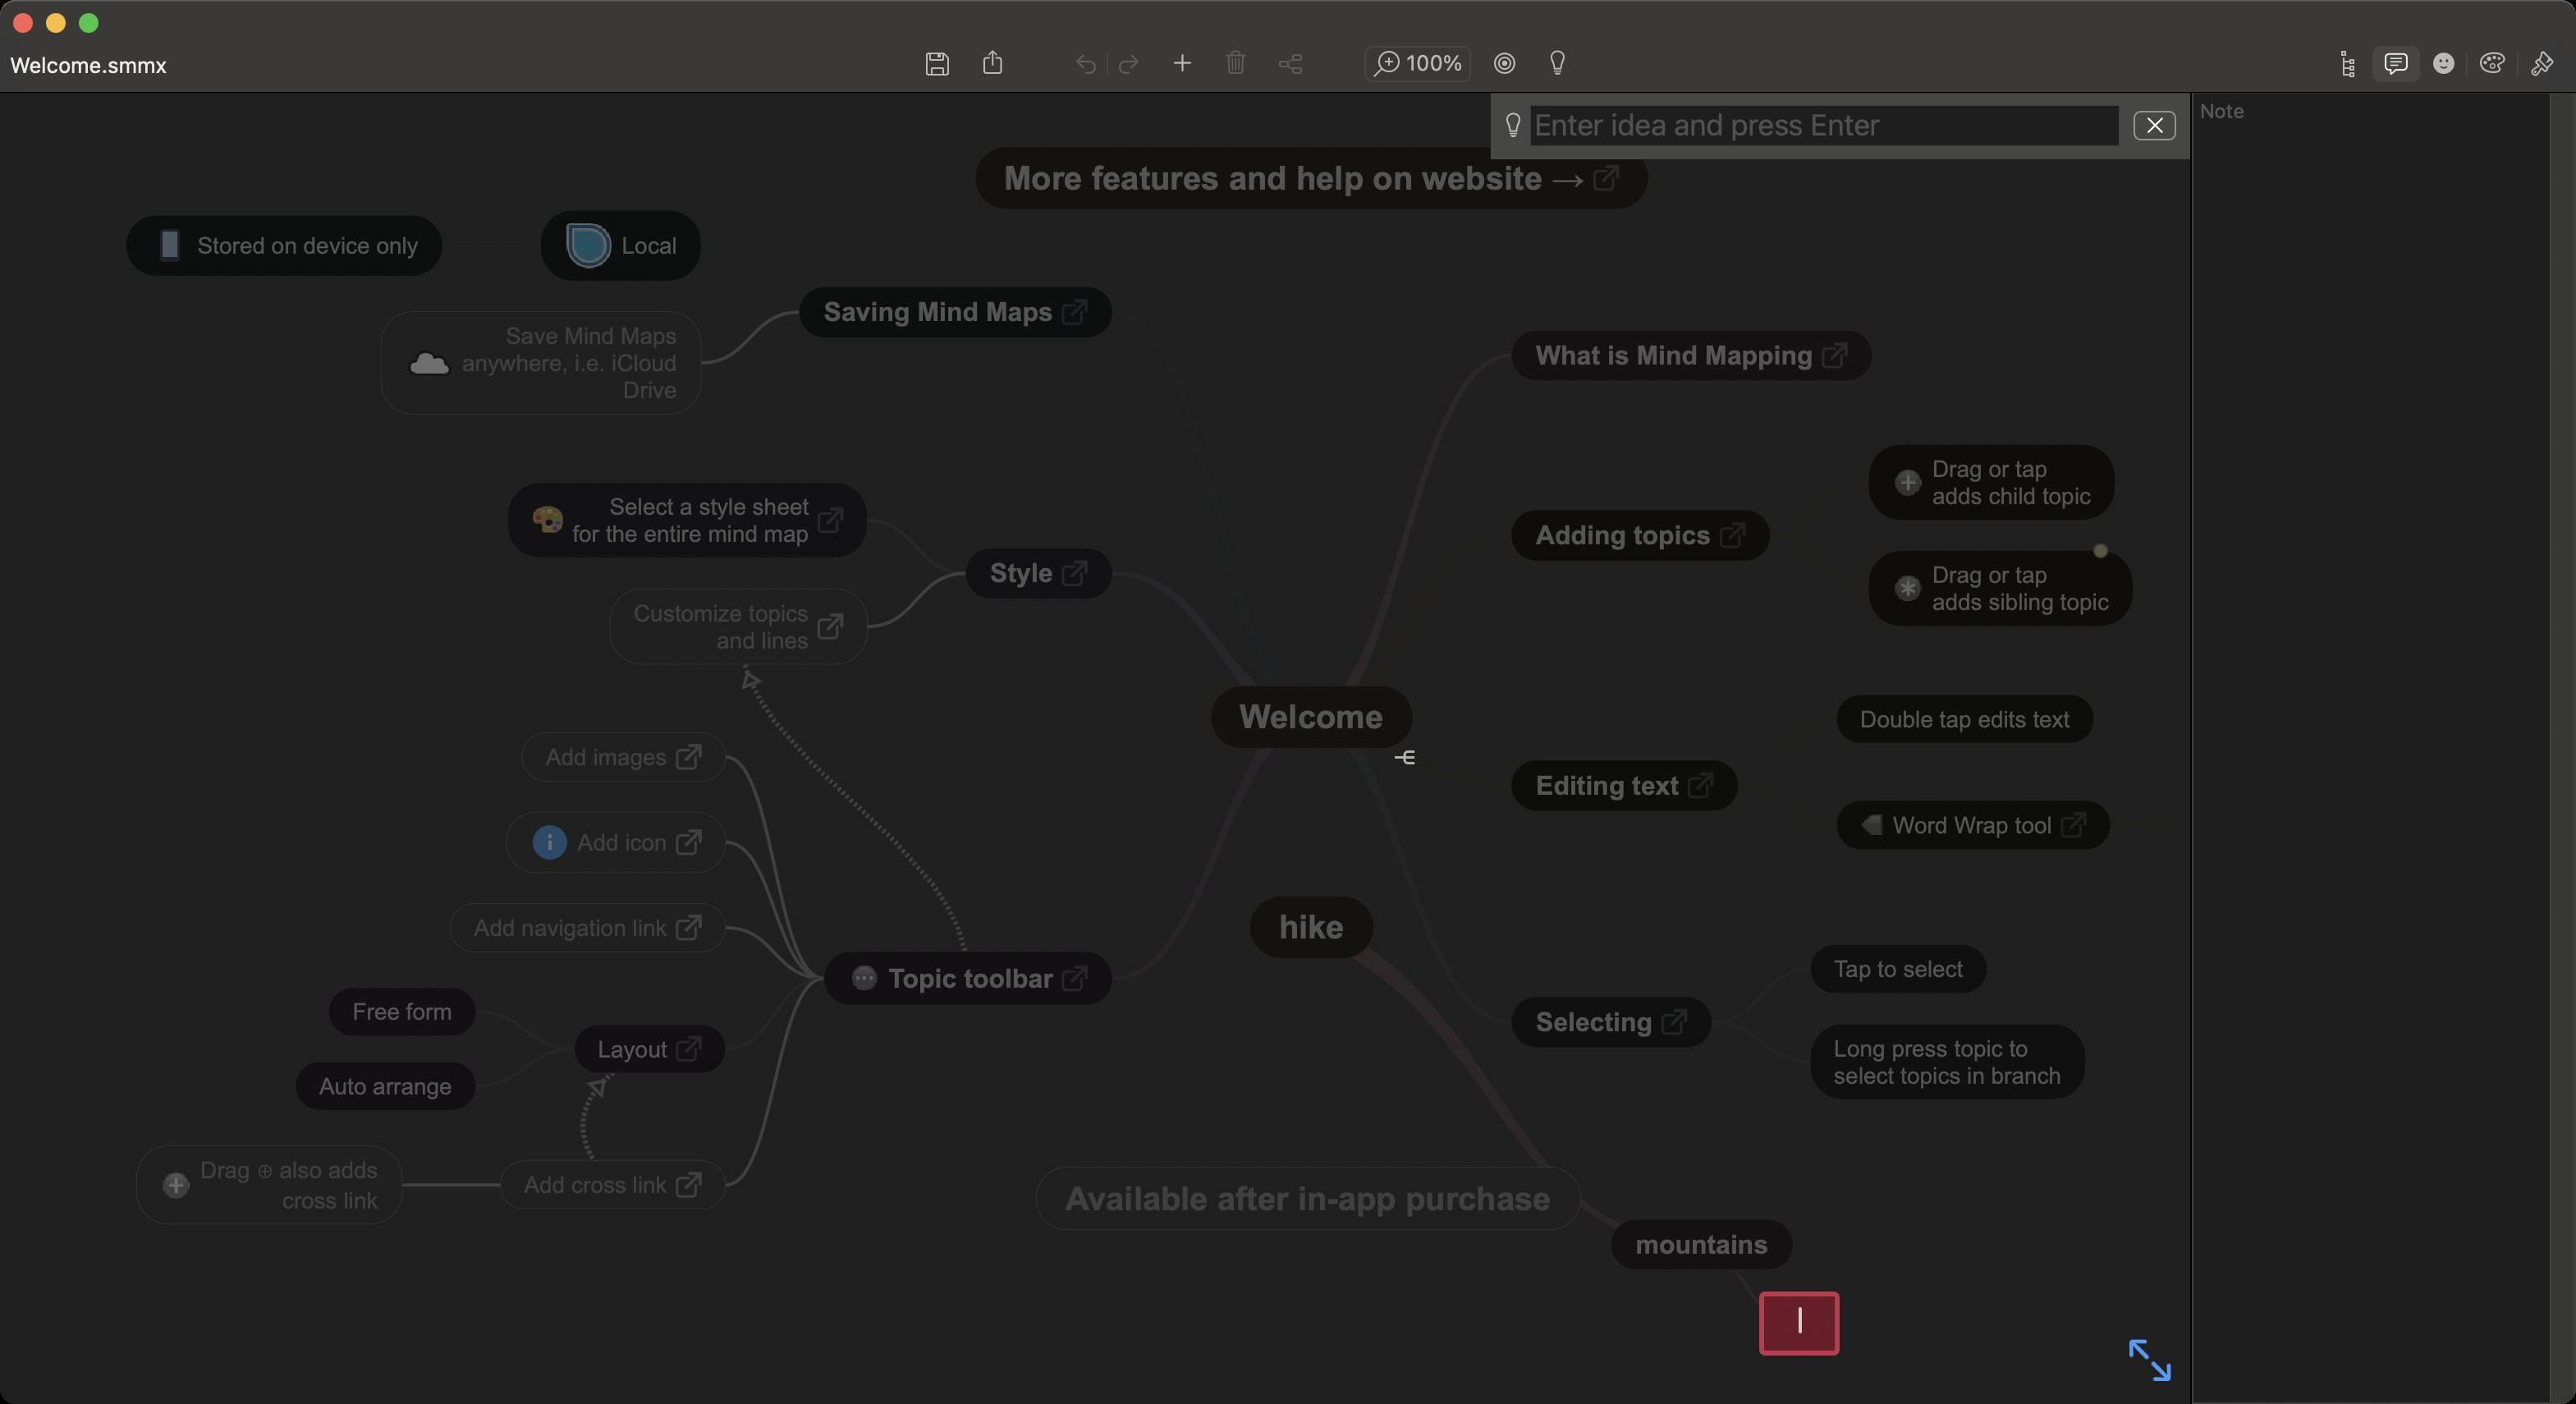
Accessibility tree:
{"name": "Welcome.smmx", "role": "AXWindow", "description": null, "role_description": "standard window", "value": null, "position": "64.00;118.00", "size": "1569;855", "children": [{"name": null, "role": "AXSplitGroup", "description": null, "role_description": "split group", "value": null, "position": "0.00;56.00", "size": "1569;799", "children": [{"name": "", "role": "AXButton", "description": "enter full screen", "role_description": "button", "value": null, "position": "1294.00;809.00", "size": "32;38", "children": []}, {"name": "", "role": "AXButton", "description": "stop progress", "role_description": "button", "value": null, "position": "1299.50;67.50", "size": "26;19", "children": []}, {"name": null, "role": "AXImage", "description": "", "role_description": "image", "value": null, "position": "916.00;67.50", "size": "12;17", "children": []}, {"name": null, "role": "AXTextField", "description": null, "role_description": "text field", "value": "", "position": "931.50;63.50", "size": "360;26", "children": []}, {"name": null, "role": "AXScrollArea", "description": null, "role_description": "scroll area", "value": null, "position": "1081.00;796.00", "size": "30;20", "children": [{"name": null, "role": "AXTextArea", "description": null, "role_description": "text entry area", "value": "", "position": "1081.00;796.00", "size": "30;20", "children": []}]}, {"name": null, "role": "AXSplitter", "description": null, "role_description": "splitter", "value": 1334.0, "position": "1334.00;56.00", "size": "1;799", "children": []}, {"name": null, "role": "AXGroup", "description": null, "role_description": "group", "value": null, "position": "1335.00;56.00", "size": "234;799", "children": [{"name": null, "role": "AXScrollArea", "description": null, "role_description": "scroll area", "value": null, "position": "1335.00;56.00", "size": "234;799", "children": [{"name": null, "role": "AXTextArea", "description": null, "role_description": "text entry area", "value": "", "position": "1336.00;57.00", "size": "217;797", "children": []}, {"name": null, "role": "AXScrollBar", "description": null, "role_description": "scroll bar", "value": 1.0, "position": "1553.00;57.00", "size": "15;797", "children": []}]}]}]}, {"name": null, "role": "AXToolbar", "description": null, "role_description": "toolbar", "value": null, "position": "0.00;28.00", "size": "1569;28", "children": [{"name": null, "role": "AXGroup", "description": null, "role_description": "group", "value": null, "position": "2.00;28.00", "size": "104;28", "children": [{"name": null, "role": "AXStaticText", "description": "Title", "role_description": "text", "value": "Welcome.smmx", "position": "4.00;30.50", "size": "100;17", "children": []}]}, {"name": null, "role": "AXButton", "description": "Save", "role_description": "button", "value": null, "position": "554.00;28.00", "size": "34;28", "children": []}, {"name": null, "role": "AXButton", "description": "Share", "role_description": "button", "value": null, "position": "588.00;28.00", "size": "33;28", "children": []}, {"name": null, "role": "AXGroup", "description": null, "role_description": "group", "value": null, "position": "645.00;28.00", "size": "59;28", "children": [{"name": null, "role": "AXGroup", "description": "Undo", "role_description": "group", "value": null, "position": "648.00;27.00", "size": "53;25", "children": [{"name": null, "role": "AXButton", "description": "undo", "role_description": "button", "value": null, "position": "648.00;27.00", "size": "27;25", "children": []}, {"name": null, "role": "AXButton", "description": "redo", "role_description": "button", "value": null, "position": "675.00;27.00", "size": "26;25", "children": []}]}]}, {"name": null, "role": "AXButton", "description": "Add", "role_description": "button", "value": null, "position": "704.00;28.00", "size": "32;28", "children": []}, {"name": null, "role": "AXButton", "description": "Delete", "role_description": "button", "value": null, "position": "736.00;28.00", "size": "33;28", "children": []}, {"name": null, "role": "AXButton", "description": "Layout", "role_description": "button", "value": null, "position": "769.00;28.00", "size": "34;28", "children": []}, {"name": null, "role": "AXButton", "description": "Zoom", "role_description": "button", "value": null, "position": "827.00;28.00", "size": "73;28", "children": []}, {"name": null, "role": "AXButton", "description": "Focus", "role_description": "button", "value": null, "position": "900.00;28.00", "size": "33;28", "children": []}, {"name": null, "role": "AXButton", "description": "Brainstorm", "role_description": "button", "value": null, "position": "933.00;28.00", "size": "31;28", "children": []}, {"name": null, "role": "AXGroup", "description": null, "role_description": "group", "value": null, "position": "1412.00;28.00", "size": "155;28", "children": [{"name": null, "role": "AXRadioGroup", "description": "Inspector", "role_description": "radio group", "value": "{\n    \"name\": null,\n    \"role\": \"AXRadioButton\",\n    \"description\": \"comment lines\",\n    \"role_description\": \"radio button\",\n    \"value\": 1,\n    \"position\": \"1445.00;27.00\",\n    \"size\": \"30;25\",\n    \"children\": []\n}", "position": "1415.00;27.00", "size": "149;25", "children": [{"name": null, "role": "AXRadioButton", "description": null, "role_description": "radio button", "value": 0, "position": "1415.00;27.00", "size": "30;25", "children": []}, {"name": null, "role": "AXRadioButton", "description": "comment lines", "role_description": "radio button", "value": 1, "position": "1445.00;27.00", "size": "30;25", "children": []}, {"name": null, "role": "AXRadioButton", "description": null, "role_description": "radio button", "value": 0, "position": "1475.00;27.00", "size": "28;25", "children": []}, {"name": null, "role": "AXRadioButton", "description": null, "role_description": "radio button", "value": 0, "position": "1503.00;27.00", "size": "31;25", "children": []}, {"name": null, "role": "AXRadioButton", "description": "format", "role_description": "radio button", "value": 0, "position": "1534.00;27.00", "size": "30;25", "children": []}]}]}]}, {"name": null, "role": "AXButton", "description": null, "role_description": "close button", "value": null, "position": "7.00;6.00", "size": "14;16", "children": []}, {"name": null, "role": "AXButton", "description": null, "role_description": "full screen button", "value": null, "position": "47.00;6.00", "size": "14;16", "children": [{"name": null, "role": "AXGroup", "description": null, "role_description": "group", "value": null, "position": "47.00;6.00", "size": "14;16", "children": [{"name": null, "role": "AXGroup", "description": null, "role_description": "group", "value": null, "position": "47.00;6.00", "size": "14;16", "children": []}]}]}, {"name": null, "role": "AXButton", "description": null, "role_description": "minimize button", "value": null, "position": "27.00;6.00", "size": "14;16", "children": []}]}